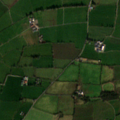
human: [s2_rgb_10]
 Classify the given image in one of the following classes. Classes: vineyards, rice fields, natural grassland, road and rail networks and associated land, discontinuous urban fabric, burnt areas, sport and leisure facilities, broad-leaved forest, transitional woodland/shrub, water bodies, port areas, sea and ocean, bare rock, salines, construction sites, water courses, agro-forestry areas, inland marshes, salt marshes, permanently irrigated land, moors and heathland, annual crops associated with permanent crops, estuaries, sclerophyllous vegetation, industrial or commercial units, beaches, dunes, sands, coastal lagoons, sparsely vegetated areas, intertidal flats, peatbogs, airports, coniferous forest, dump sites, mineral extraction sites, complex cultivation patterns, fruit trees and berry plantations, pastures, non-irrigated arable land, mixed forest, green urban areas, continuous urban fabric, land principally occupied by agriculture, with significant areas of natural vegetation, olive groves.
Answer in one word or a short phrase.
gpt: pastures, complex cultivation patterns